Question: This is my code example and all seems to be working with inputting data, however when trying to export the input data to an output the code is returning the error:
> "Exception in thread "main" java.lang.NullPointerException
at JavaProject.main(JavaProject.java:50)"
I have included a gyazo snapshot of how it looks and the error:

'''
import java.util.Scanner;
import java.io.FileWriter;
import java.io.IOException;
import java.util.Arrays;
public class JavaProject {
private static char[] input;
@SuppressWarnings("null")
public static void main(String[] args) {
int hrs, mins;
int[] gameCount;
int[] MinutesPlayed = null;
String GamerName, GamerReport;
//Main data storage arrays
String[] GameNames = new String[100];
int[] HighScores = new int[100];
Scanner Scan = new Scanner(System.in);
//formatting for output and input
System.out.println("////// Game Score Report Generator \\\\\\");
System.out.println(" ");
//user enters name and then moves to next line
System.out.println("Enter Your Name");
GamerName = Scan.nextLine();
//user is given an example of input format
System.out.println("Input Gamer Information " + "Using Format --> Game : Achievement Score : Minutes Played");
System.out.println(" ");
System.out.println("Game : Achievement Score : Minutes Played");
GamerReport = Scan.nextLine();
String[] splitUpReport; // an array of string
splitUpReport = GamerReport.split(":"); // split the text up on the colon
int i = 1;
//copy data from split text into main data storage arrays
GameNames[i] = splitUpReport[0];
HighScores[i] = Integer.parseInt(splitUpReport[1].trim() );
MinutesPlayed[i] = Integer.parseInt(splitUpReport[2].trim());
//output to file
try
{
FileWriter writer = new FileWriter("output.txt");
writer.write(GamerReport);
writer.close();
} catch (IOException e)
{
System.err.println("File does not exist!");
}
'''
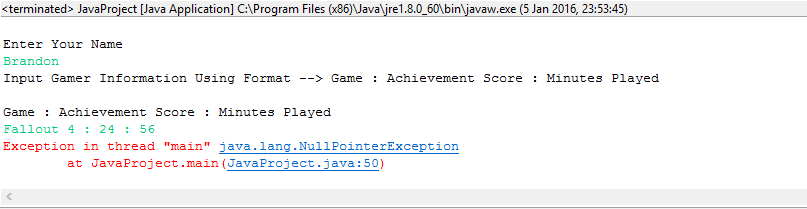
Answer: This line:
'''
MinutesPlayed[i] = Integer.parseInt(splitUpReport[2].trim());
'''
Gives you 'java.lang.NullPointerException' because the array doesn't initialized try something like this:
'''
int[] MinutesPlayed = new int[100];
'''
Instead of 'int[] MinutesPlayed = null;'